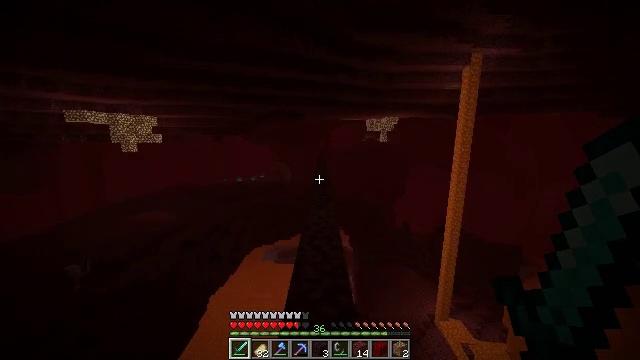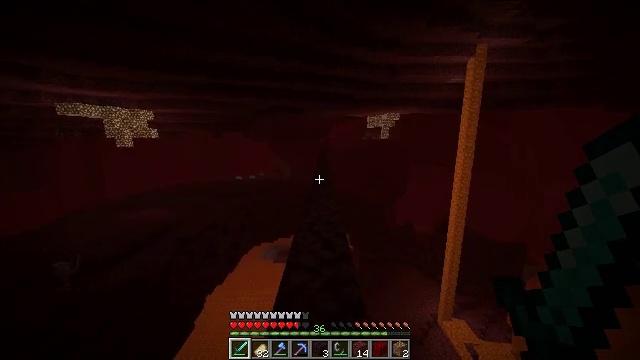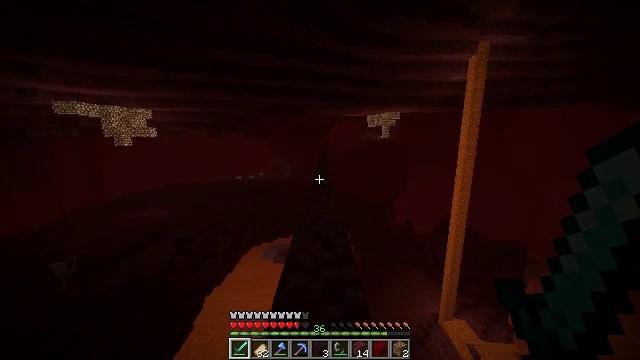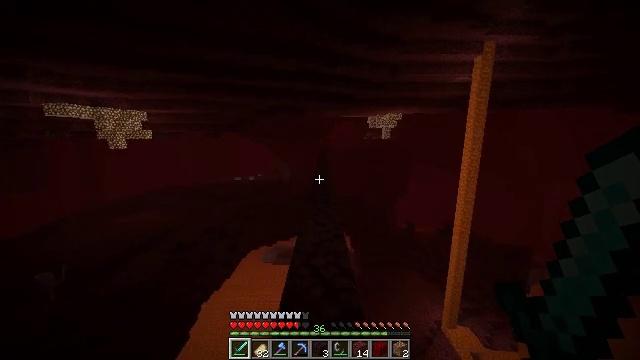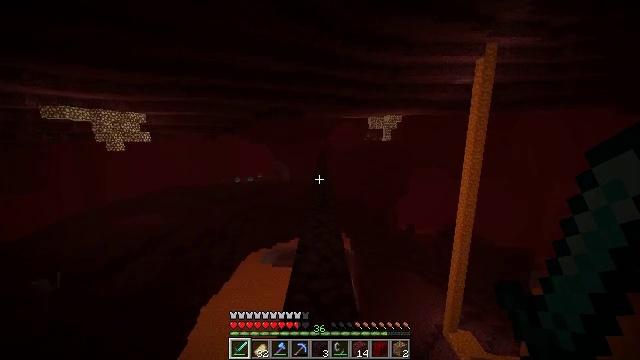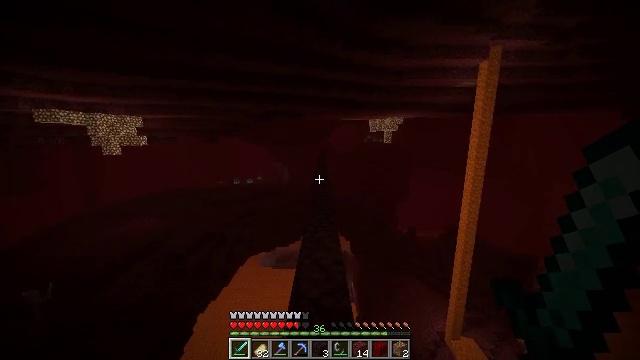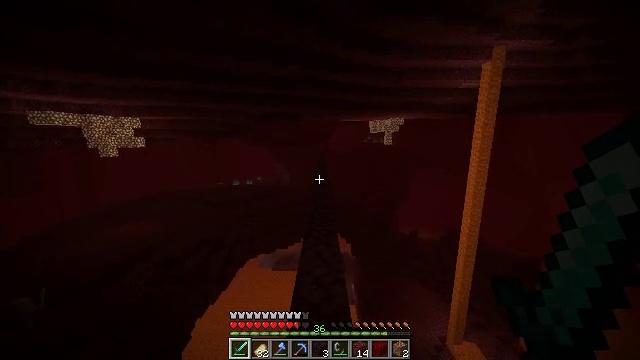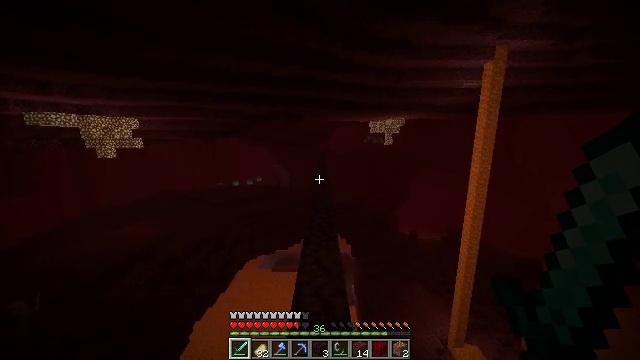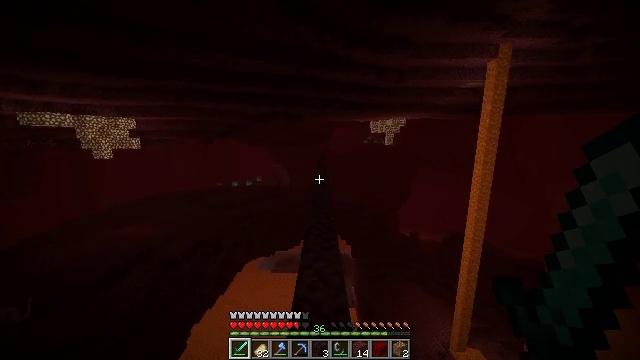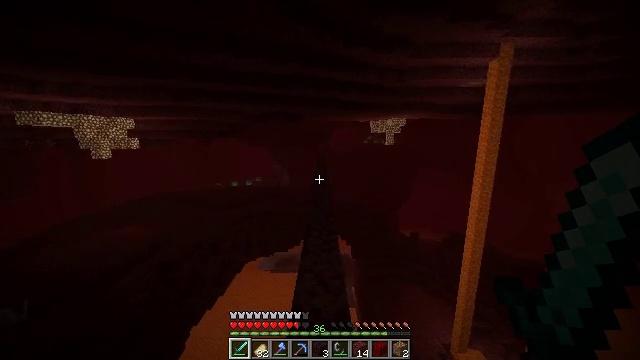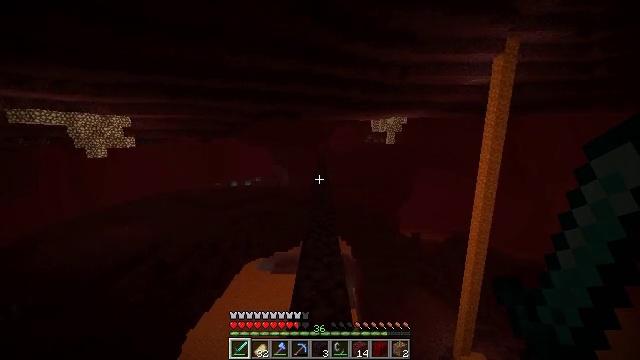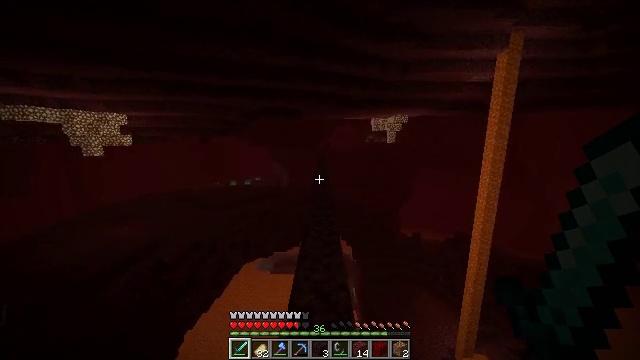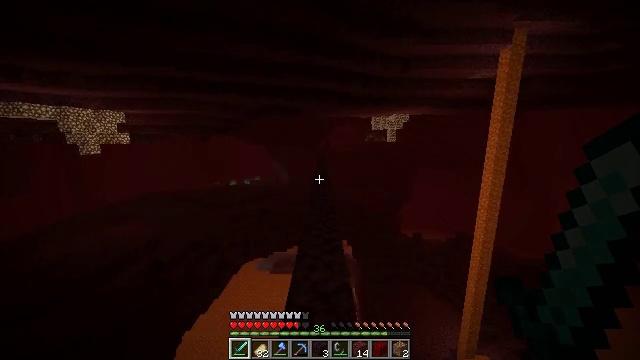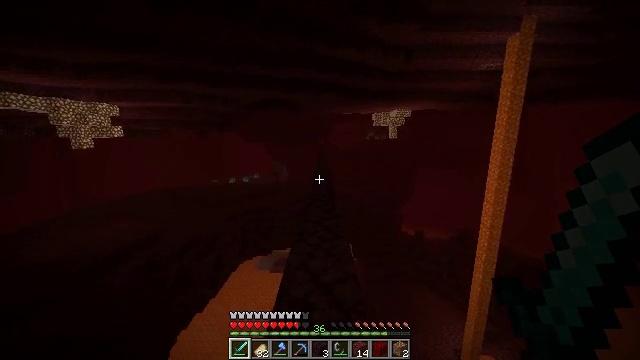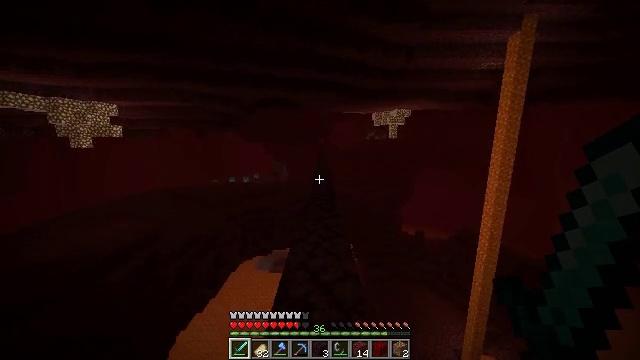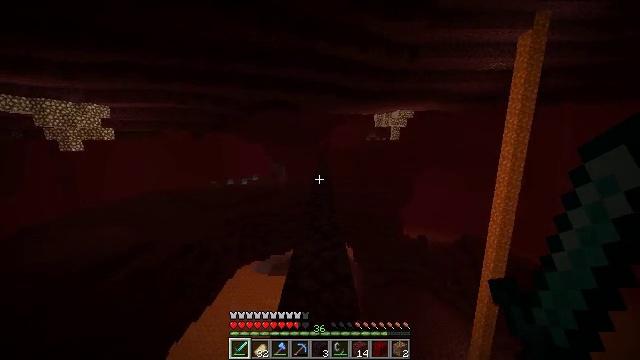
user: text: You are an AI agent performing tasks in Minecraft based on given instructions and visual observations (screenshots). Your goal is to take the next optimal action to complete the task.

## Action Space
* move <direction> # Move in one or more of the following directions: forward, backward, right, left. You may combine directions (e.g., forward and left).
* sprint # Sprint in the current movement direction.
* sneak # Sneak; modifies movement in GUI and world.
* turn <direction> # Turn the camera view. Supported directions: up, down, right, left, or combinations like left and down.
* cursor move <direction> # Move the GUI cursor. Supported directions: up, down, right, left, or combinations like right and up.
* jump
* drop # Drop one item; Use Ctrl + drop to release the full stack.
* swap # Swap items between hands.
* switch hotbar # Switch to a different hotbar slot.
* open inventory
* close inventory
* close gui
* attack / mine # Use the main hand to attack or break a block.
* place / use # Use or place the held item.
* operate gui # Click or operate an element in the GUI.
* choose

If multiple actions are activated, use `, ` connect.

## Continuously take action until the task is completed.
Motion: motion action
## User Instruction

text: Open the crafting menu and craft a brewing stand.
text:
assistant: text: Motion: move forward, jump
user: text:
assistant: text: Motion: move forward, jump
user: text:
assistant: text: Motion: move forward, sprint, jump
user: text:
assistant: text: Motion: move forward, sprint, jump
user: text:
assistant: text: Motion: move forward, sprint, jump
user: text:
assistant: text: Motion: move forward, jump
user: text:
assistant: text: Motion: move forward, jump
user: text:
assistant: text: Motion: move forward, jump
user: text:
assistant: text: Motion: move forward, jump
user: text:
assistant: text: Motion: move forward, jump
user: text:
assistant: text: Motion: move forward, jump
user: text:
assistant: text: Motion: move forward, jump
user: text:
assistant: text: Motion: move forward, jump
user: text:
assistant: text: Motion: move forward, jump
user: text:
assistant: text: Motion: move forward, sprint, jump
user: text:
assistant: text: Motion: move forward, sprint, jump
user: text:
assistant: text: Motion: move forward, sprint, jump
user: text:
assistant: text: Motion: move forward, sprint, jump
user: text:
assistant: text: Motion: move forward, jump
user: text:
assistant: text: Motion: move forward, jump
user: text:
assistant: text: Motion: move forward, jump
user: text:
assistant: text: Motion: move forward, jump
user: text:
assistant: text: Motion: move forward, jump
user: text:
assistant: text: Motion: move forward, jump
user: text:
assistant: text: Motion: move forward, jump
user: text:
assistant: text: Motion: move forward, jump
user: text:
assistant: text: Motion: move forward, jump
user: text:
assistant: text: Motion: move forward, sprint, jump
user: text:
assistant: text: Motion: move forward, sprint, jump
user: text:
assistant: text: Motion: move forward, sprint, jump